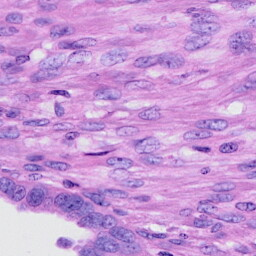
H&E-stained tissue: Ovarian